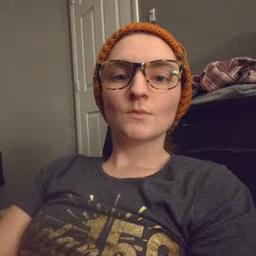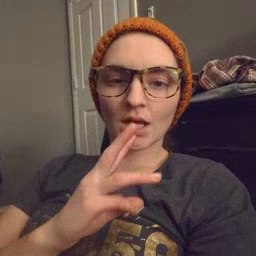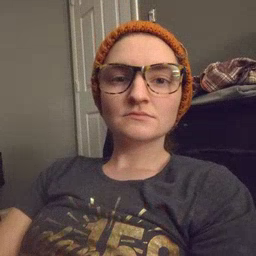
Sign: water